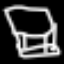
Label: chair